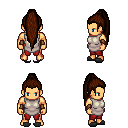
a pixel art fantasy rpg character, male body template, human, tanned skin, white tunic, red pants, brown extra-long topknot hairstyle, leather bracers, gray slippers, four views (front, back, left, right), 2x2 character sprite sheet, small pixel art, hard edges, no anti-aliasing